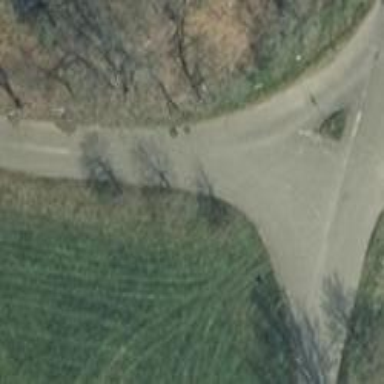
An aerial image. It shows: Unclassified road with asphalt surface.